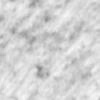
Label: no_change